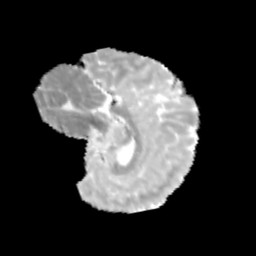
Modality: MD
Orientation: sagittal
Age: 9
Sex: male
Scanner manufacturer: siemens
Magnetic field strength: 3 T
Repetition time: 3.8 s
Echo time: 0.07 s